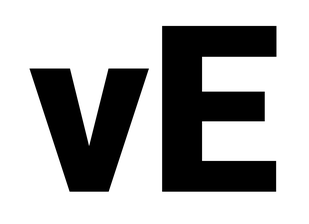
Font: Roboto_Black